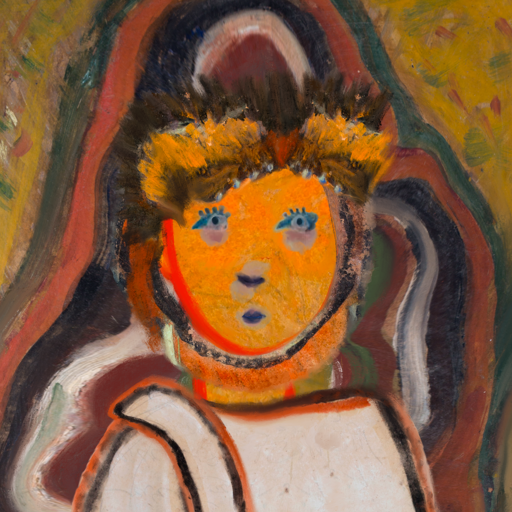
Background: AfterRaid, Head And Neck Front: Sisters, Face Front: Hill_Girl, Bust: Roy_Bahadur, Hair Front: Childish, Head Accessory: Gypsy_Queen, Second Necklace: Blank, Necklace: Blank, Baby: Blank